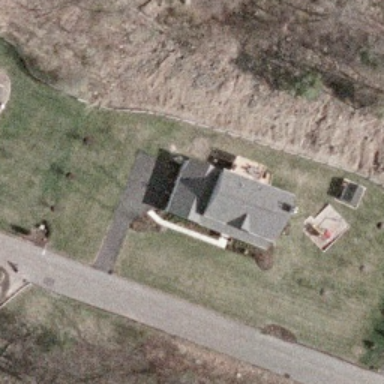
A villa with grey roofs is surrounded by trees and lawn in the sparse residential area .